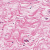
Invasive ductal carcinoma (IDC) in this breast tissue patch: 0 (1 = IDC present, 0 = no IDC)